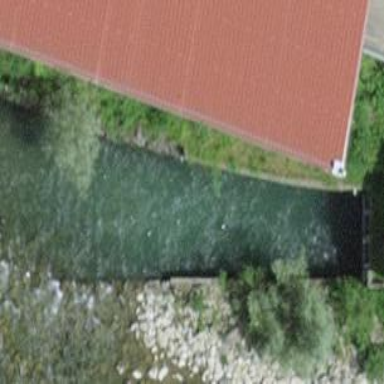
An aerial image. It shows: Canal.